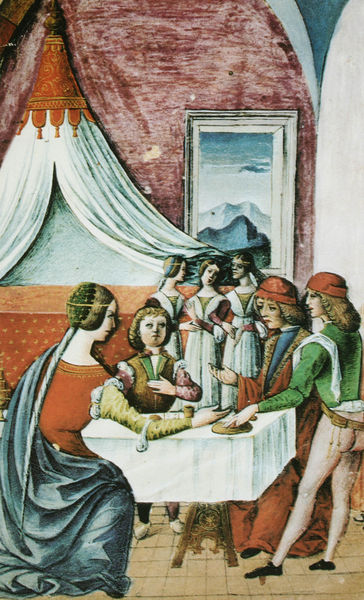
Titel: Massimiliano Sforza bei Tisch mit seiner Amme
Künstler: Cristoforo de Predis
Standort: Mailand
Institution: Biblioteca Trivulziana
Schlagwörter: berg, blau, gemälde, himmel, mann, nackt, umhang, weiß, wolken, frauen, gelb, grün, landschaft, menschen, mädchen, sitzen, braun, bunt, fenster, frau, frisur, haar, hut, hüte, kleid, männer, raum, rücken, tisch, zimmer, ausblick, gebäude, haus, rot, tuch, malerei, blond, kappe, mütze, trinken, wand, arm, böse, falten, kleidung, stehen, steine, ärmel, bild, gesten, hände, tischdecke, vorhang, boden, gewand, haare, mantel, familie, gewänder, innen, kind, locken, renaissance, rosa, kinder, bogen, schuhe, jungen, knaben, berge, bank, rundbogen, essen, tafel, polster, runde, wandteppich, zopf, detail, streng, bett, brot, esstisch, junge, gemach, strümpfe, gewölbe, knabe, fliesen, treffen, hauben, mahl, jüngling, singen, mittelalter, baldachin, strumpfhosen, herrscherin, königin, trotteln, dienerinnen, fresco, himmelbett, quasten, zelt, fesnter, mägde, jünglinge, baldachim, secco, herrin, gruppe grün